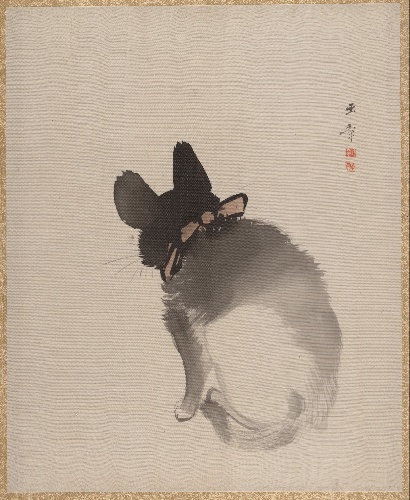
Title: 猫図|Cat Seen from Behind
Artist: Kawabata Gyokushō
Artist bio: Japanese, 1842–1913
Date: ca. 1887–92
Object type: Album leaf
Classification: Paintings
Medium: Album leaf; ink and color on silk
Culture: Japan
Period: Meiji period (1868–1912)
Dimensions: 13 1/2 x 10 7/8 in. (34.3 x 27.6 cm)
Department: Asian Art
Credit line: Charles Stewart Smith Collection, Gift of Mrs. Charles Stewart Smith, Charles Stewart Smith Jr., and Howard Caswell Smith, in memory of Charles Stewart Smith, 1914
Accession year: 1914
Repository: Metropolitan Museum of Art, New York, NY
Tags: Cats